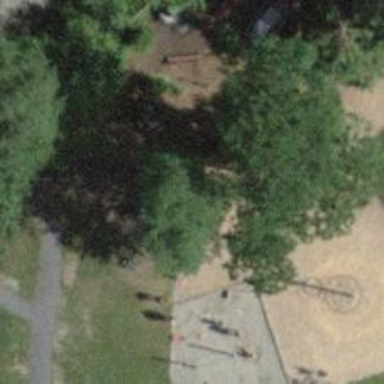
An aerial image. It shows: Playground area for leisure land.